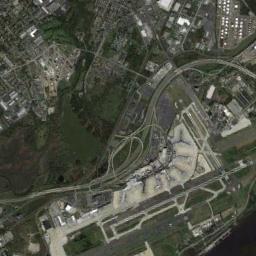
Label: airport